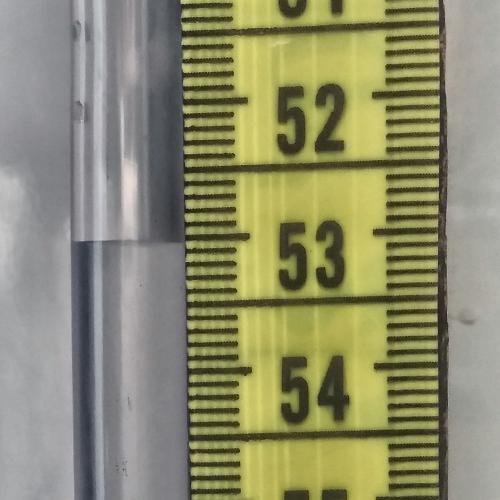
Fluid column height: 53.0 cm